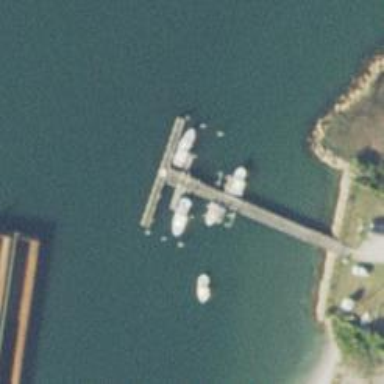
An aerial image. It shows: Man-made pier.